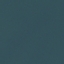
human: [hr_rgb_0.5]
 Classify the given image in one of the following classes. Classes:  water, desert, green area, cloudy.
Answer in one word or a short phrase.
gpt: water